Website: macys
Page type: gifting
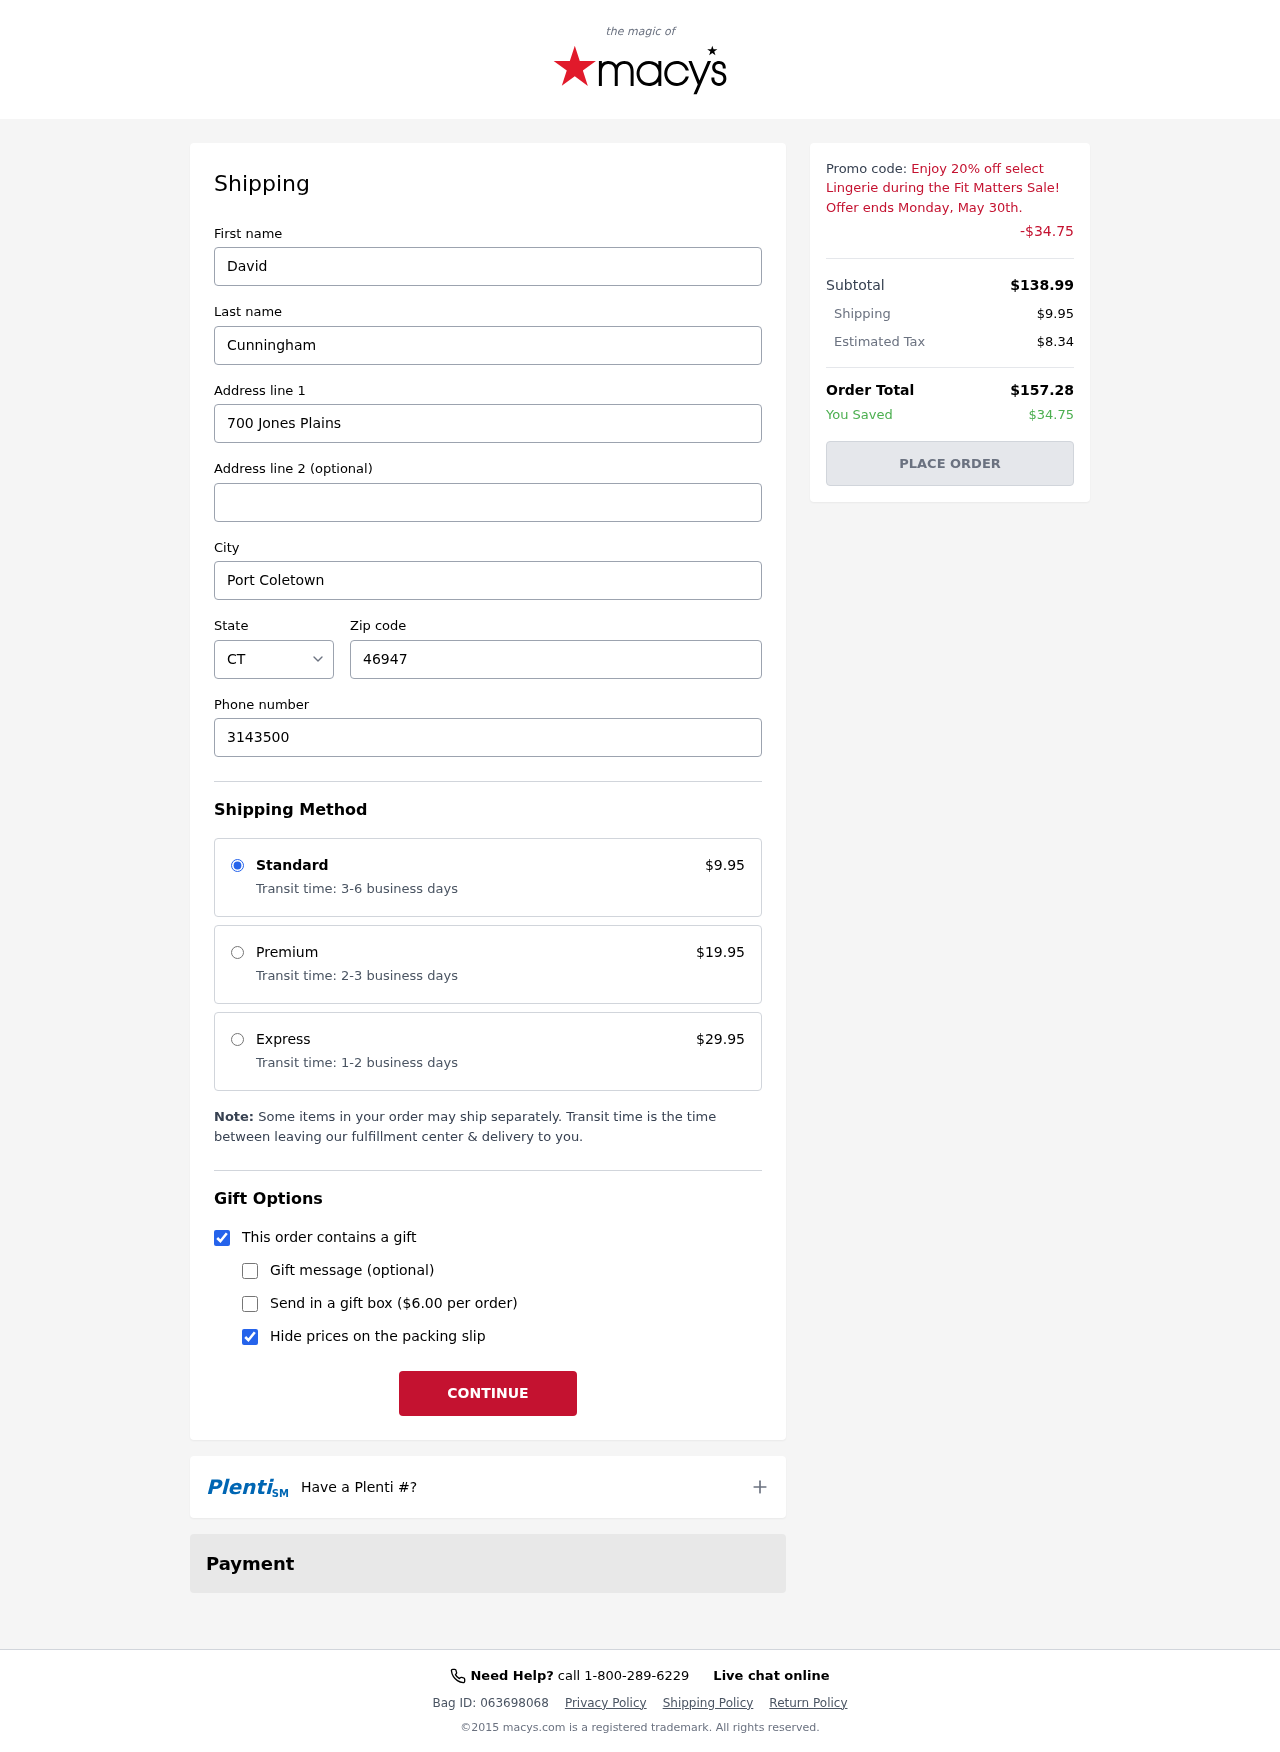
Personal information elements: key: PII_CITY
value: Port Coletown
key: PII_FIRSTNAME
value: David
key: PII_LASTNAME
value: Cunningham
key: PII_PHONE
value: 3143500570
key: PII_POSTCODE
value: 46947
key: PII_STATE_ABBR
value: CT
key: PII_STREET
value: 700 Jones Plains
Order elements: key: ORDER_SHIPPING_COST
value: $9.95
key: ORDER_DISCOUNT
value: -$34.75
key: ORDER_SUBTOTAL
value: $138.99
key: ORDER_TAX
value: $8.34
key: ORDER_TOTAL
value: $157.28
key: ORDER_SAVINGS
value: $34.75